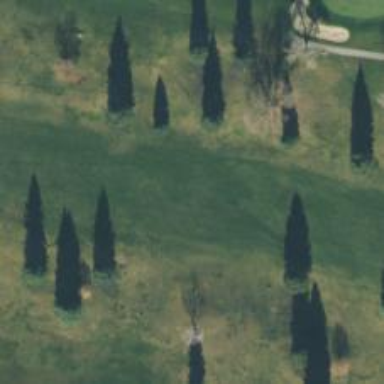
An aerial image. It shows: View of golf hole.